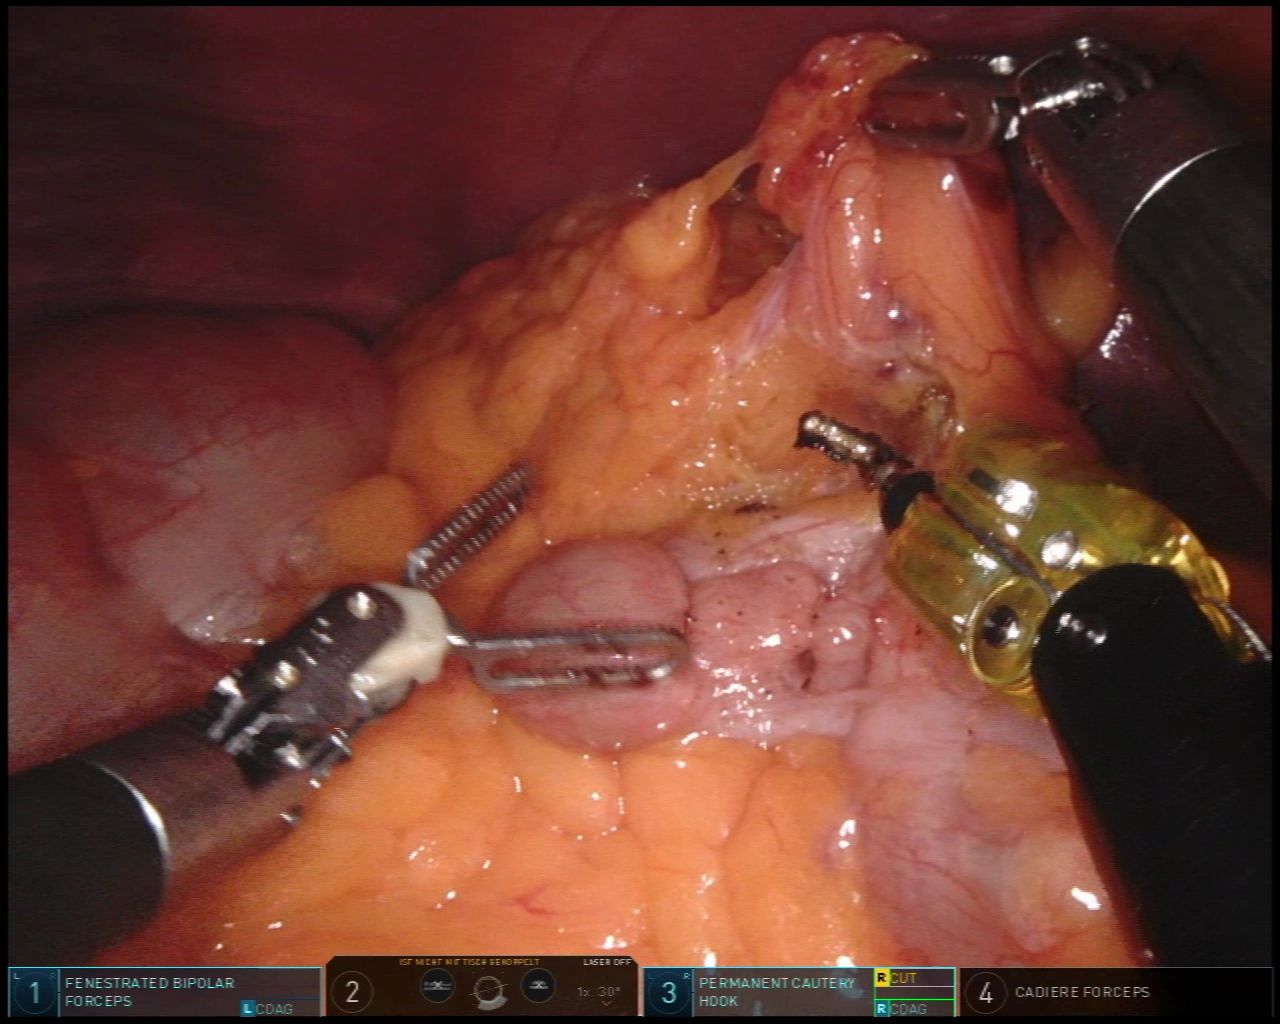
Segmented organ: spleen
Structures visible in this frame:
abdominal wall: yes
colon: yes
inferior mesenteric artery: no
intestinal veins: no
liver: no
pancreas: no
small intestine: no
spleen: yes
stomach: no
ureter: no
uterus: no
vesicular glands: no